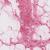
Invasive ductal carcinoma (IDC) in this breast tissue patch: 0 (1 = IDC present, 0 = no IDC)